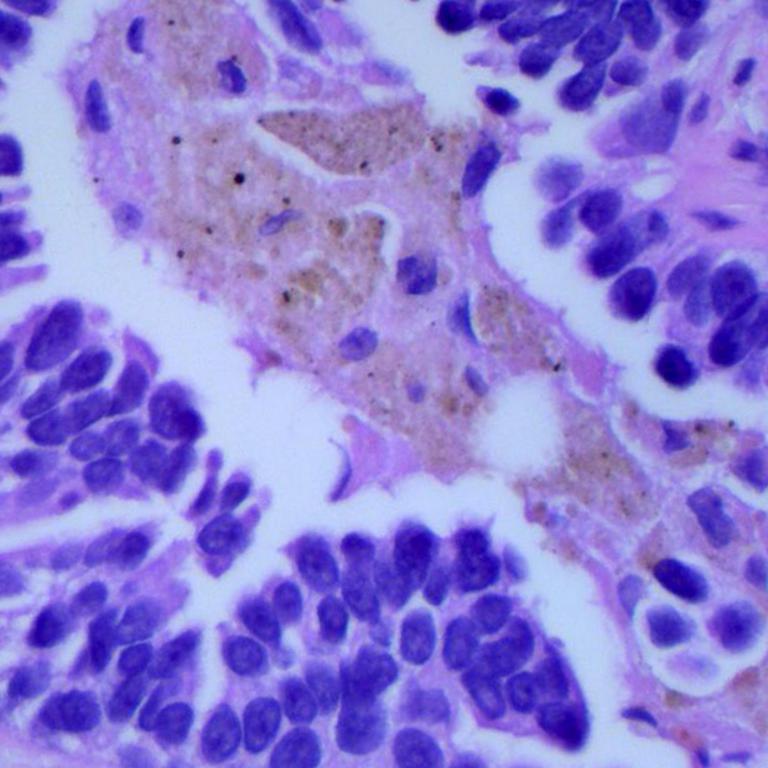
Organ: lung
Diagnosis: adenocarcinomas